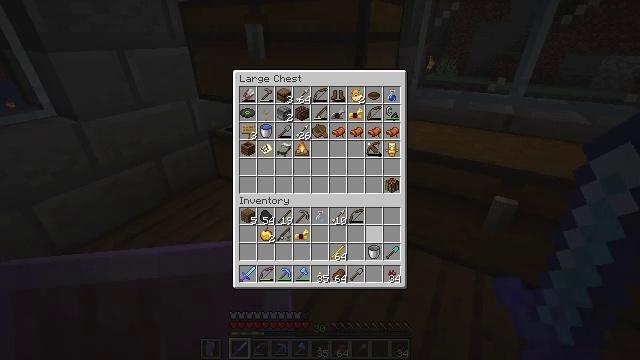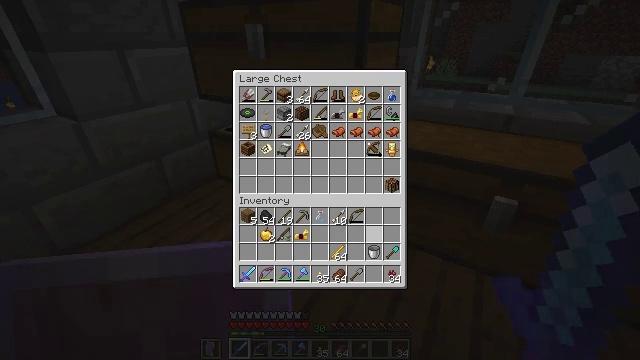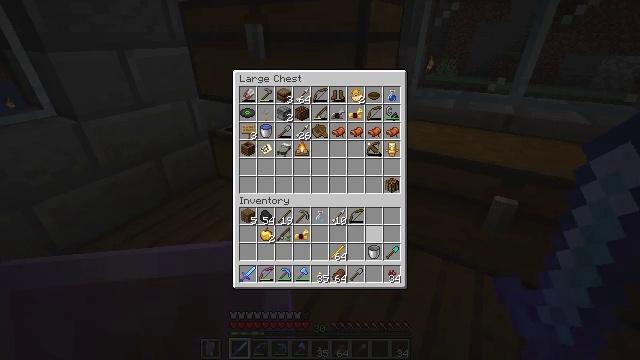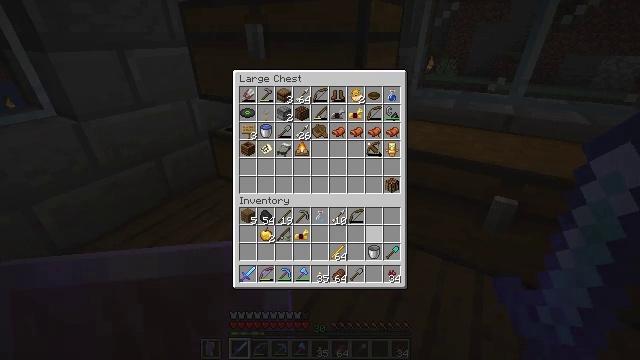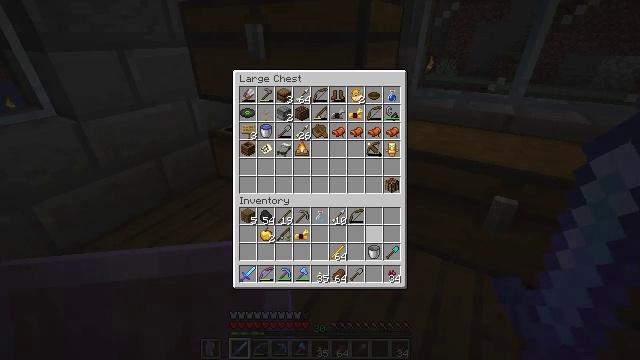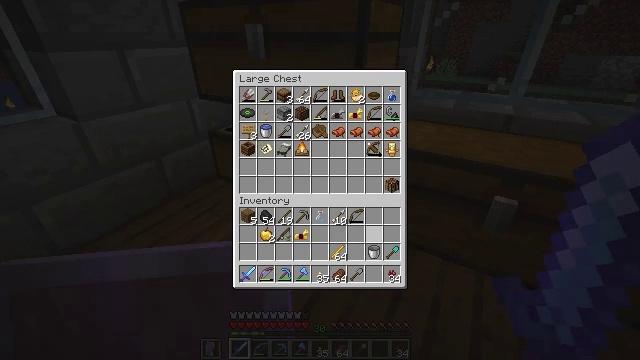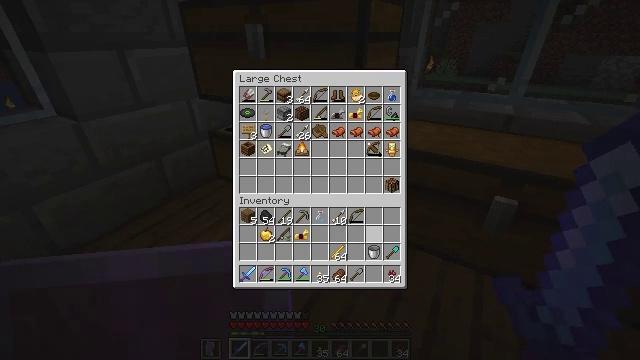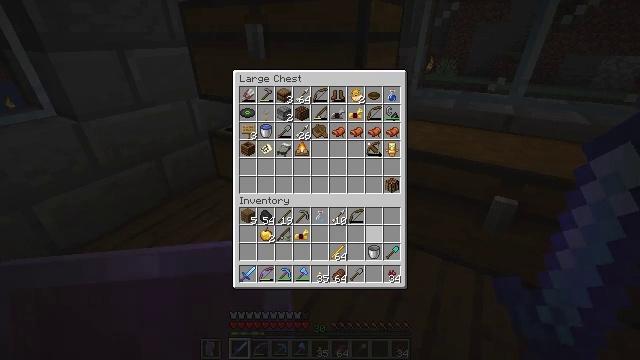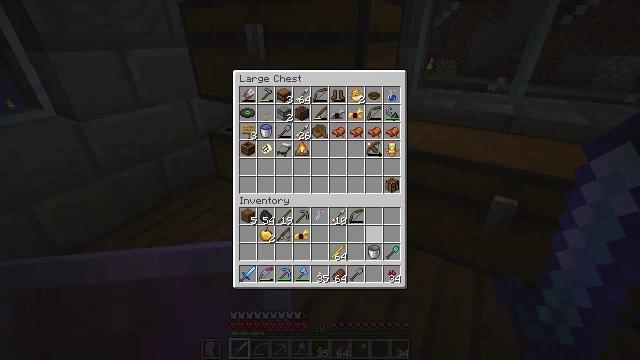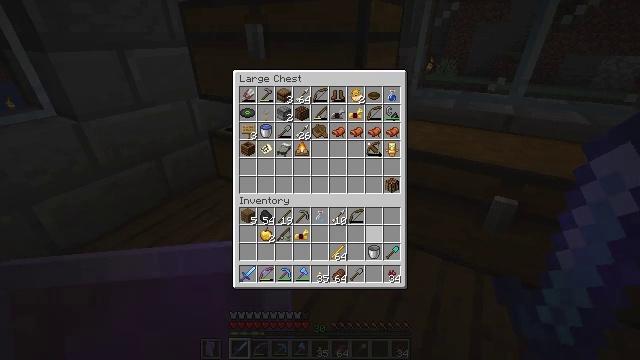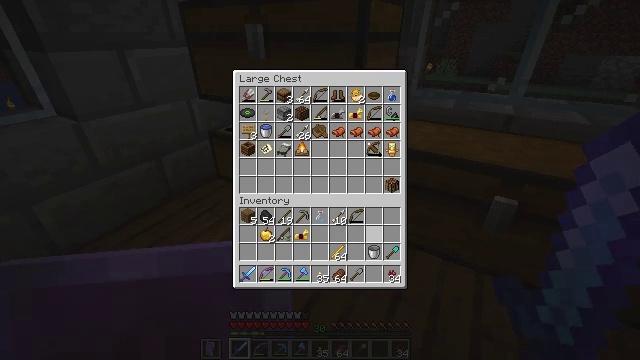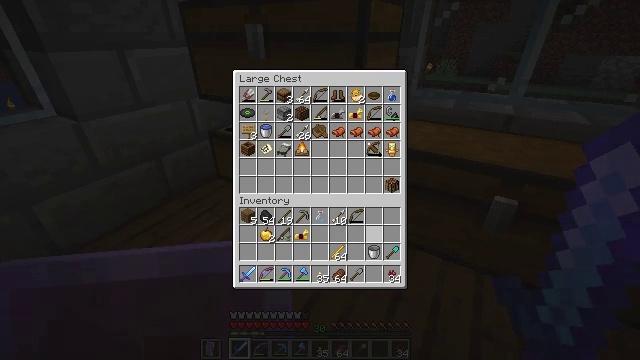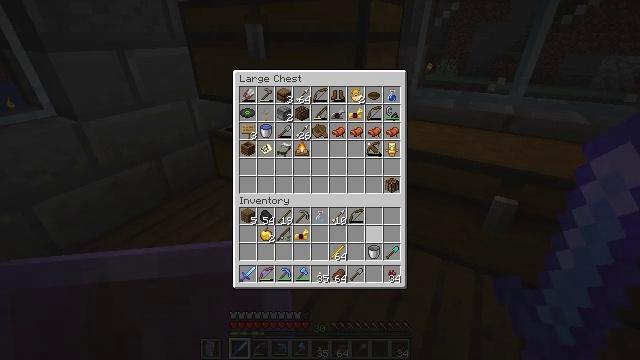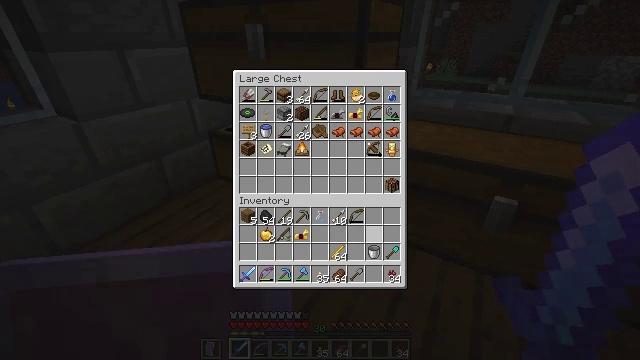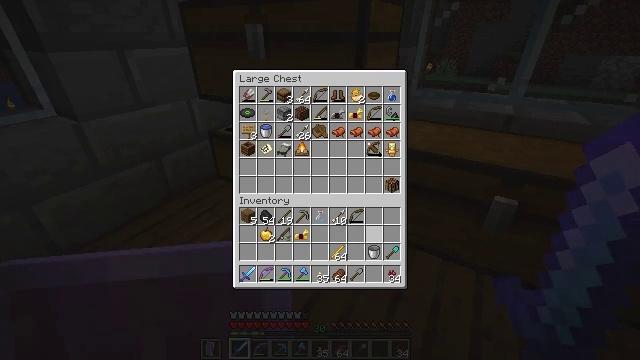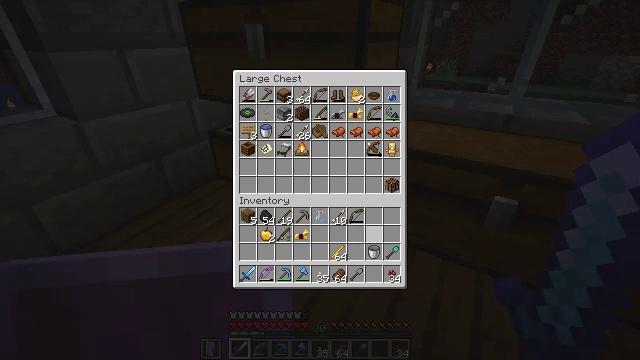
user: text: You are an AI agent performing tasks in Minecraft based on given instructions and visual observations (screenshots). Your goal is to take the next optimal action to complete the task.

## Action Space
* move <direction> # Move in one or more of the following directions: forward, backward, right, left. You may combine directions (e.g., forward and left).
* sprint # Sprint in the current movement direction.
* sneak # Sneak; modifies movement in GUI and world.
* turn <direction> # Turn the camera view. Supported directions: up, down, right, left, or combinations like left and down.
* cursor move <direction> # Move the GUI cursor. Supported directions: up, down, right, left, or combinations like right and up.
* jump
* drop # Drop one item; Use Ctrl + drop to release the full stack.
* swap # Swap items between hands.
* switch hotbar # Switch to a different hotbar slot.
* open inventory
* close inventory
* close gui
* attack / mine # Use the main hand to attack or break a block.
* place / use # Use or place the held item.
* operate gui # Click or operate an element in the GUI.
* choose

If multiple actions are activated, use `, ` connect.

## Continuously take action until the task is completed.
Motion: motion action
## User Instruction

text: Open the crafting menu and craft a brewing stand.
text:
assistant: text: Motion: no_op
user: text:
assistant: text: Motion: no_op
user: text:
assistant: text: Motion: no_op
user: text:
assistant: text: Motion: no_op
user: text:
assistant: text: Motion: no_op
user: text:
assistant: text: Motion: no_op
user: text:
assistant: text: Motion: no_op
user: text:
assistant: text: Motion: no_op
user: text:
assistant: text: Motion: no_op
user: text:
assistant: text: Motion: no_op
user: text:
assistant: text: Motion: no_op
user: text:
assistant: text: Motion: no_op
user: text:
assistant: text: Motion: no_op
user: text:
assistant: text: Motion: no_op
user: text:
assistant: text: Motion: no_op
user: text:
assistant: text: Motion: no_op
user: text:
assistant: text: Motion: no_op
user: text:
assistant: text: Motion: no_op
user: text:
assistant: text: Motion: no_op
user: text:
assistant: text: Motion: no_op
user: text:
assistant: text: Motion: no_op
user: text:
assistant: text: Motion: no_op
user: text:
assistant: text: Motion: no_op
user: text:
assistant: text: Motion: no_op
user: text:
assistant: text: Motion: no_op
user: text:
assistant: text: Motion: no_op
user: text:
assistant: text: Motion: no_op
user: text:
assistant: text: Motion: no_op
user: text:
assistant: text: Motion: no_op
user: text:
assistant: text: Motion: no_op